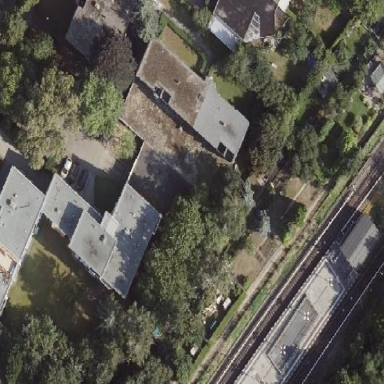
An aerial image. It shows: Group of garages.